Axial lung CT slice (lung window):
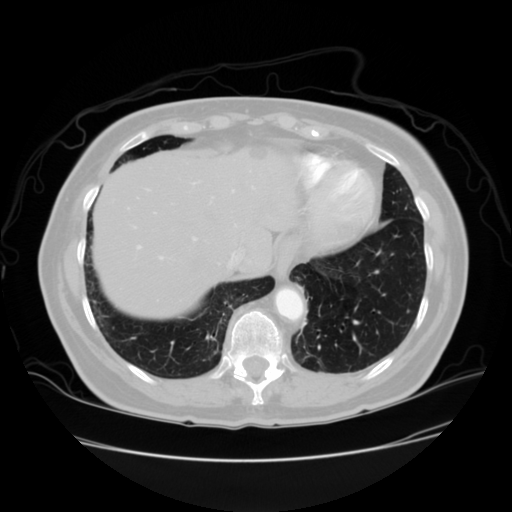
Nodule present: no